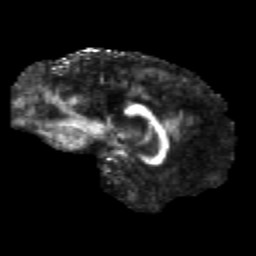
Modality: FA
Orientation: sagittal
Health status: healthy
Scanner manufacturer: siemens
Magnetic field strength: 3 T
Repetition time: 12 s
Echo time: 0.092 s